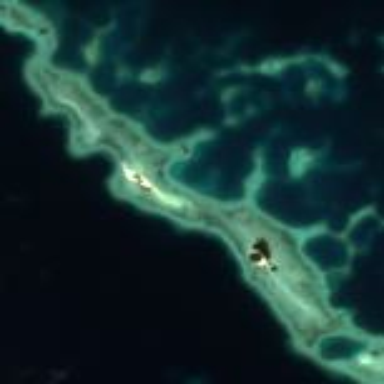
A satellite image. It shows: Beautiful reef in its natural state.